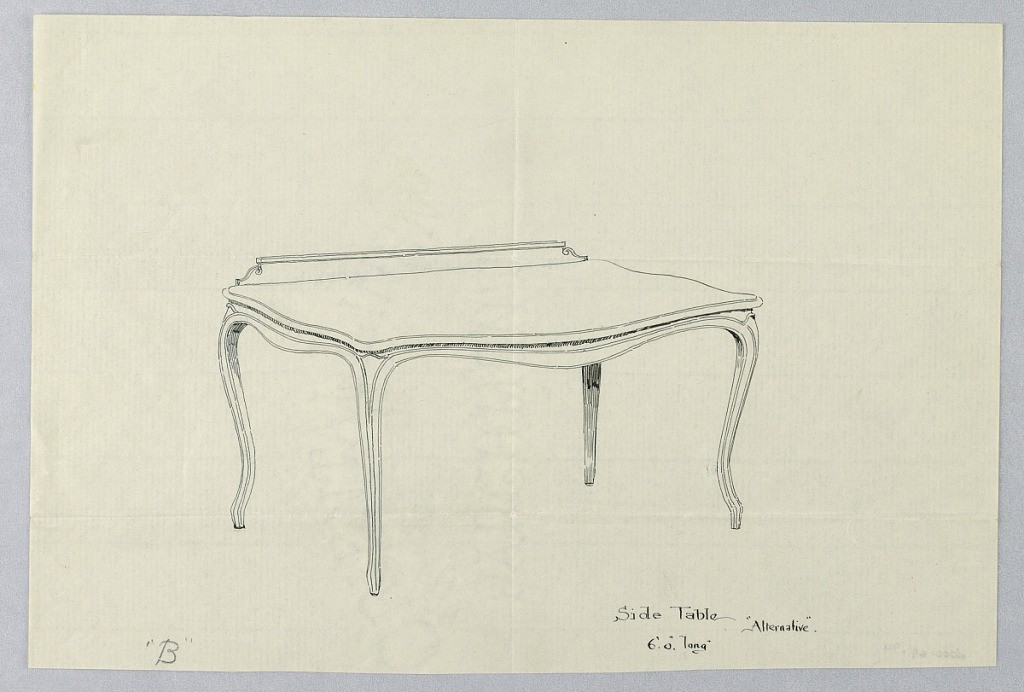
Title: Variant Design for Side Serving Table with Cabriole Legs
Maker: A.N. Davenport Co.
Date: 1900–05
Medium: Pen and black ink on thin, cream paper
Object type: Drawing
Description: Alternative to -.96: Table surface with curved skirting supported by four cabriole legs.